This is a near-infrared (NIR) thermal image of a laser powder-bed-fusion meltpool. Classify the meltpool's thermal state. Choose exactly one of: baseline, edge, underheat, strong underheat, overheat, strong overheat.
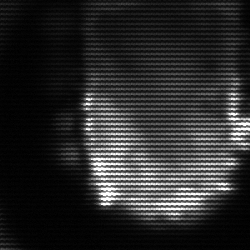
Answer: baseline